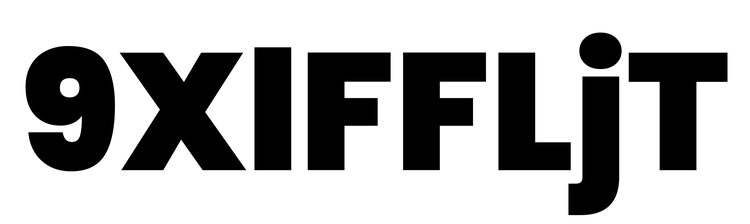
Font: Poppins-Black